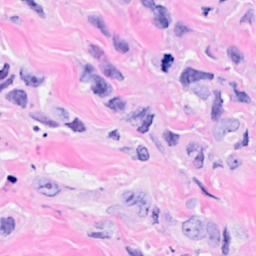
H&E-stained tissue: Breast